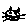
Label: cat